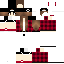
A male human skin with medium skin, wearing brown long hair dressed in a red hoodie and red pants, featuring a closed mouth.